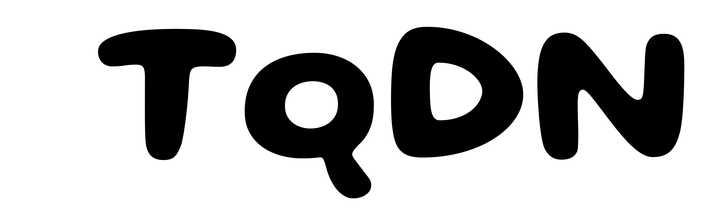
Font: Gluten_SemiBold